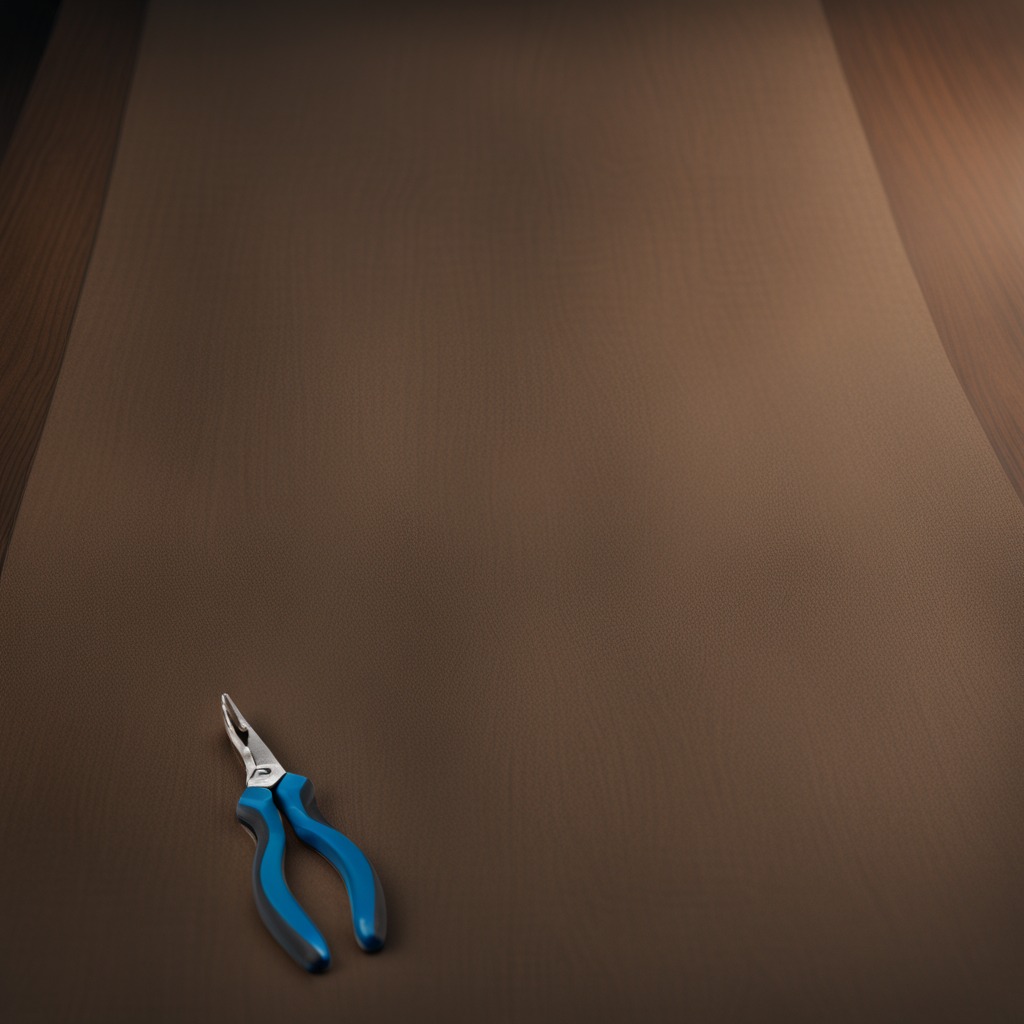
A plier lying on a wooden table inside a workshop at night dim ambient light soft shadows worn but beneath the cloth